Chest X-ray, AP view. Patient: 18 years old, sex M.
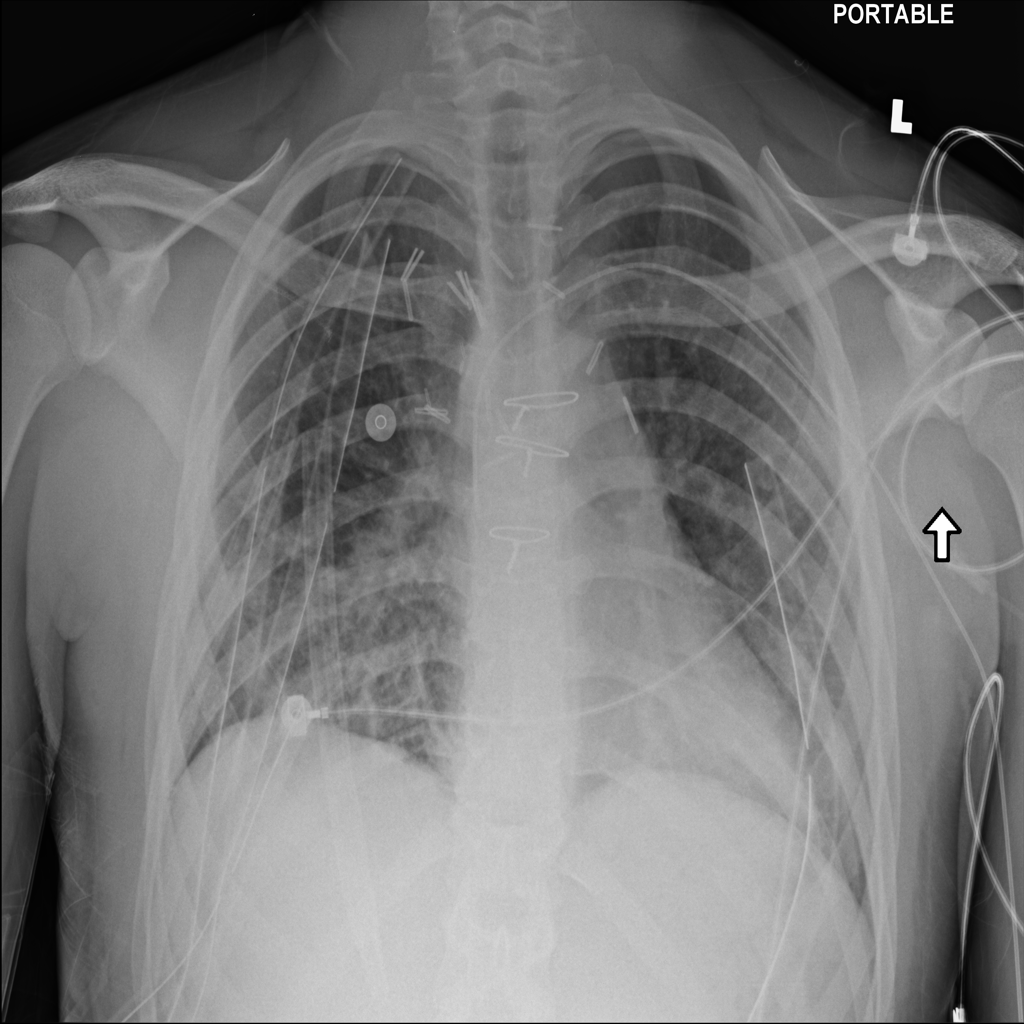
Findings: Pneumothorax